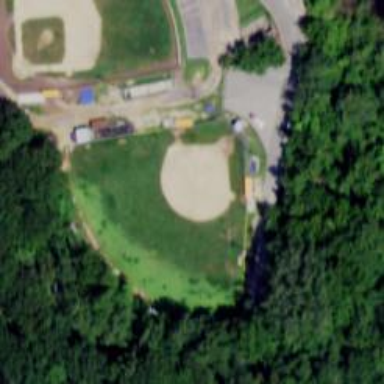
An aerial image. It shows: Baseball pitch for leisure land.